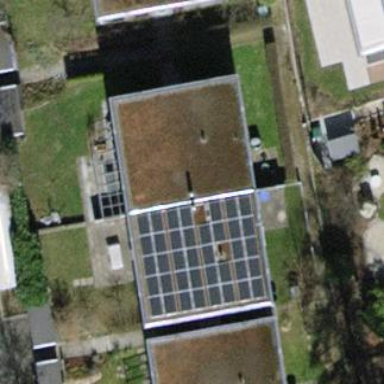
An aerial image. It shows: Semidetached house with flat roof.